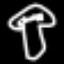
Label: mushroom